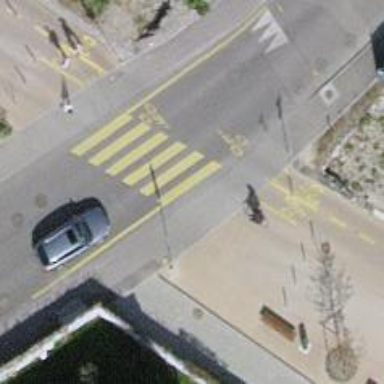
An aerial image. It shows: Asphalt cycleway for cycling.